Question: How can I achieve the following look where they have a title then the divider line and an area to input a body. It appears as though it's almost one UITextView

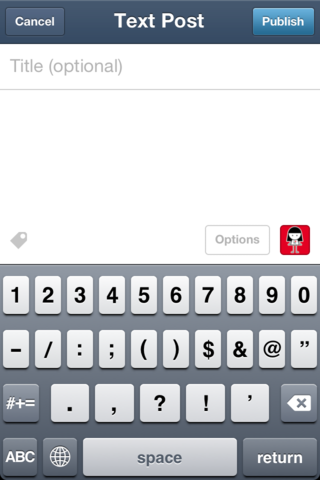
Answer: Simple, they use two fields. The first one is a UITextfield, allowing you to use the grey placeholder text that will be removed when the user starts typing. Then add a simple image of a line, and finally a UITextView, allowing you to have multiple lines of body text.
To remove the rounded border from the text field, in code use:
'''
[myTextField setBorderStyle:UITextBorderStyleNone];
'''
Or in the attributes inspector in Interface Builder:

Here's a more detailed, but basic explanation:
'''
UITextField *myTextField = [[UITextField alloc] initWithFrame:CGRectMake(0.0f, 0.0f, self.view.bounds.size.width, 44.0f)];
[myTextField setBorderStyle:UITextBorderStyleNone];
[myTextField setPlaceholder:@"Title (optional)"];
[self.view addSubview:myTextField];
UIView *blackLineView = [[UIView alloc] initWithFrame:CGRectMake(0.0f, myTextField.frame.origin.y + myTextField.frame.size.height, self.view.bounds.size.width, 3.0f)];
[blackLineView setBackgroundColor:[UIColor colorWithWhite:0.0f alpha:0.4f]];
[self.view addSubview:blackLineView];
UITextView *myTextView = [[UITextView alloc] initWithFrame:CGRectMake(0.0f, blackLineView.frame.origin.y + blackLineView.frame.size.height, self.view.bounds.size.width, 200.0f)];
[self.view addSubview:myTextView];
'''